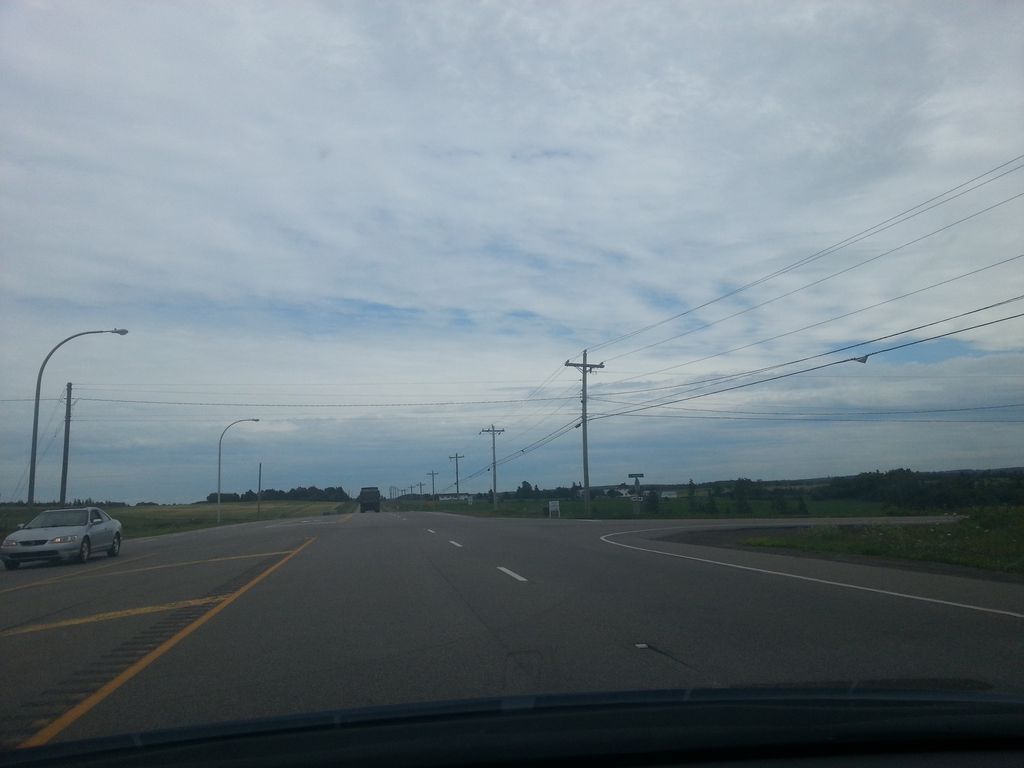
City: charlottetown